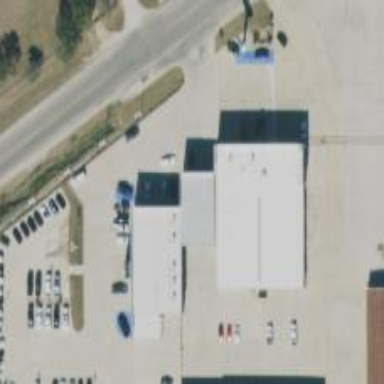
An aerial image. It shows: Shop that sells cars.